Question: So I came across <URL> while I was wasting time on Failblog. I became very intrigued by it. The way it works is this person tweets 'I think you mean "sneak peek"' whenever someone tweets something with the string "sneak peak" in it. And it is automated as I discovered by tweeting "Sneak peak" myself, and getting a response within seconds:

So my question is, how is this done?
1. Can you get notifications somehow when someone tweets something containing a certain string? Consider that this already happens when someone tweets your username, so it is technically possible.
2. Or does this person have a computer running all the time that searches twitter every few seconds for the string?
3. Or are both possible?
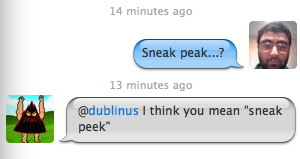
Answer: This almost certainly uses the <URL>.
> The set of streaming APIs offered by Twitter give developers low latency access to Twitter's global stream of Tweet data. A proper implementation of a streaming client will be pushed messages indicating Tweets and other events have occurred, without any of the overhead associated with polling a REST endpoint.
So, there is a server somewhere which is continually streaming the Twitter API, <URL>.
Whenever the server sees a new tweet come through the stream, it tweets the response automatically.
So, to answer your questions:
1) Yes.
2) Yes, but it's not constantly polling, it's receiving the data automatically.